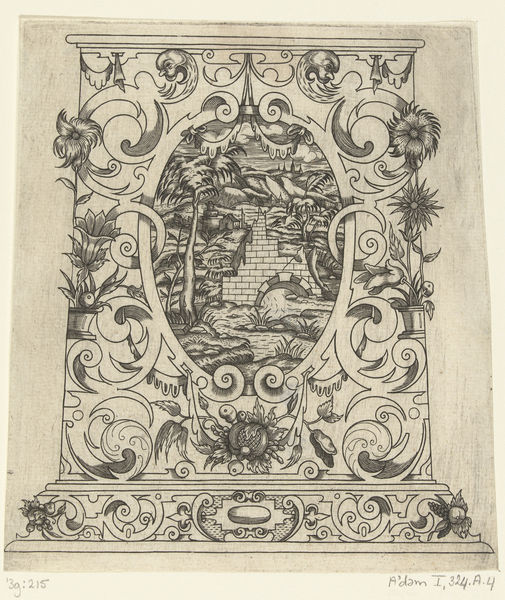
Titel: Bierkruik met een landschap in een ovaal, omgeven door krulwerk
Standort: Amsterdam
Institution: Rijksmuseum
Schlagwörter: décor, fleurs, fleur, colonne, esquisse, dessin, pont, pot, végétal, rivière, décoration, feuille, décoratif, brique, végétaux, arabesques, tortue